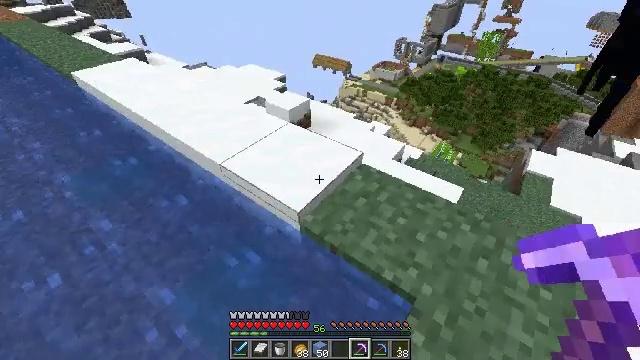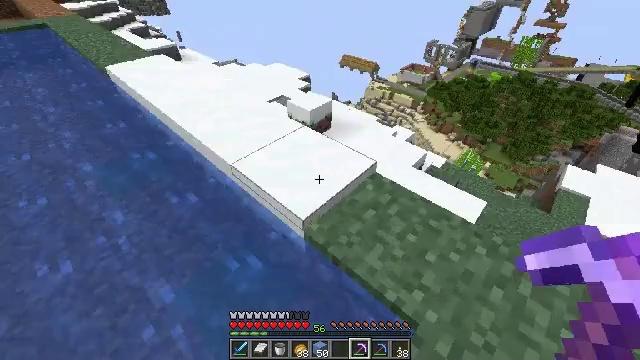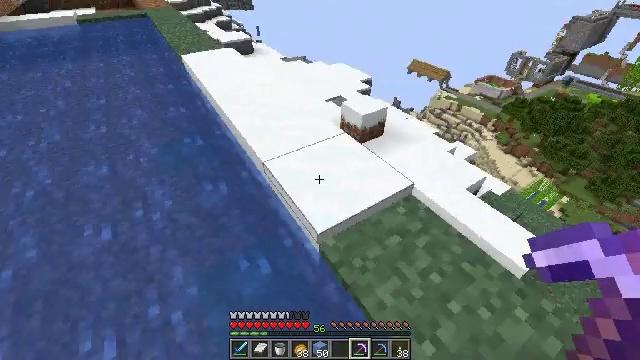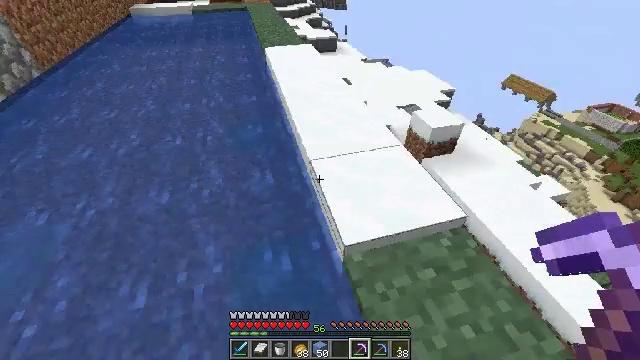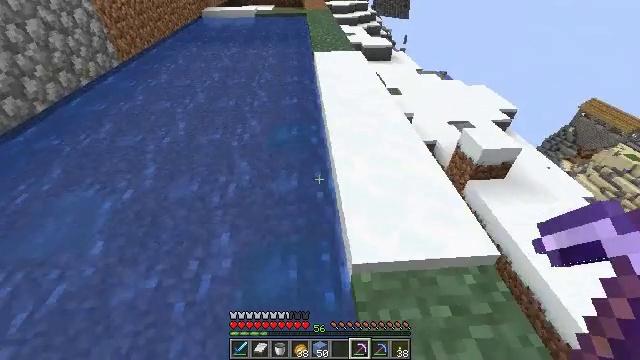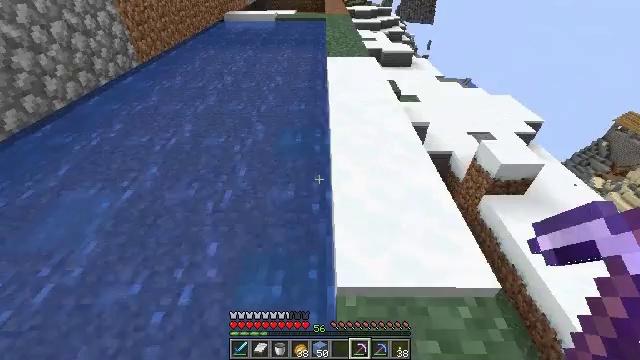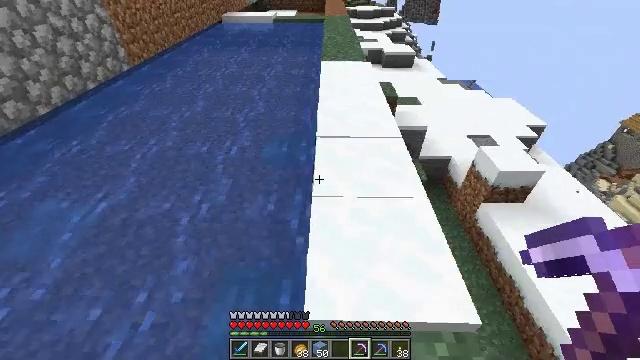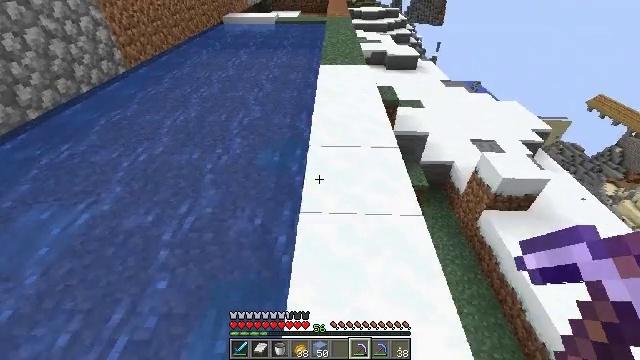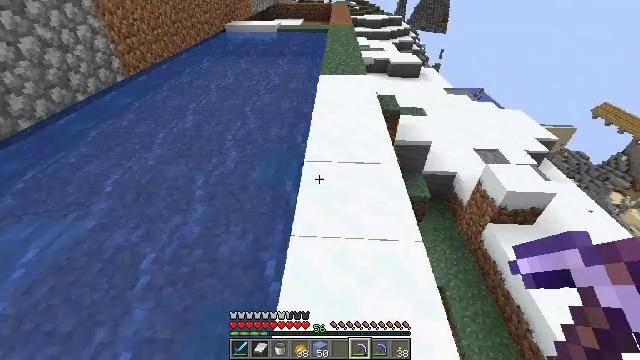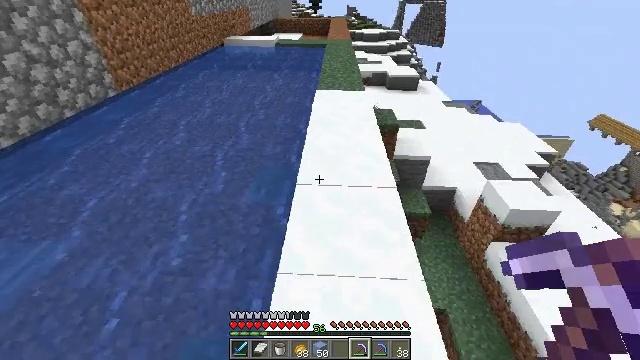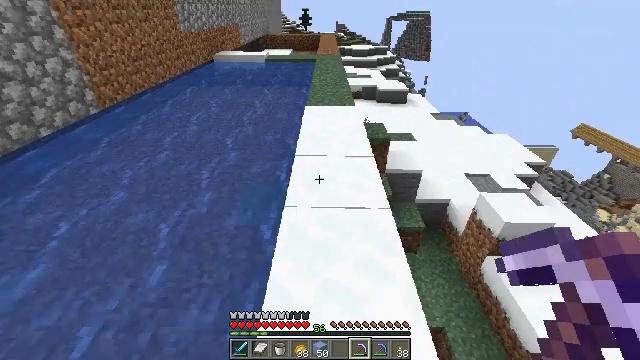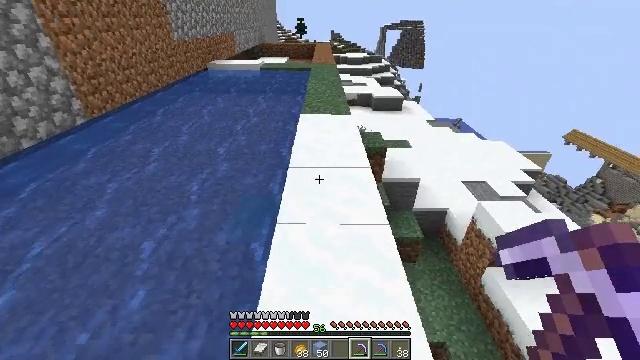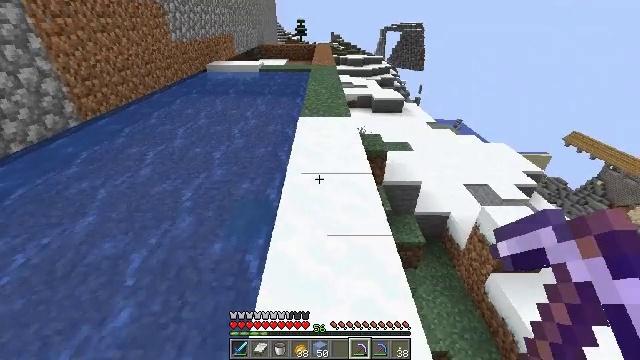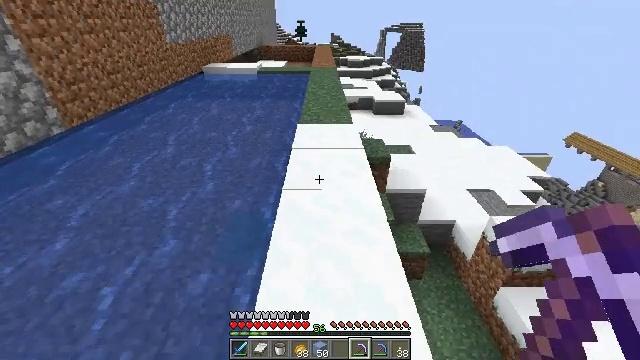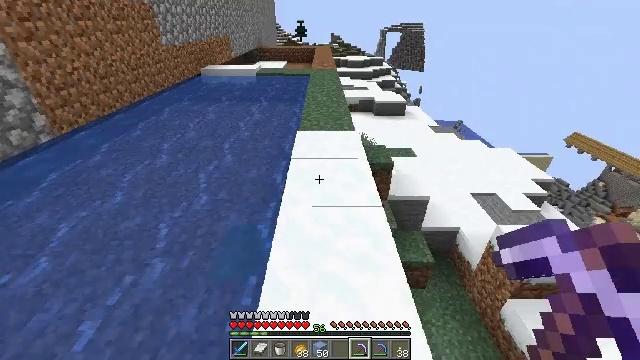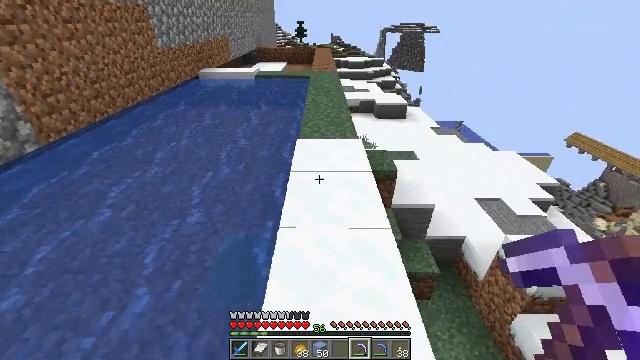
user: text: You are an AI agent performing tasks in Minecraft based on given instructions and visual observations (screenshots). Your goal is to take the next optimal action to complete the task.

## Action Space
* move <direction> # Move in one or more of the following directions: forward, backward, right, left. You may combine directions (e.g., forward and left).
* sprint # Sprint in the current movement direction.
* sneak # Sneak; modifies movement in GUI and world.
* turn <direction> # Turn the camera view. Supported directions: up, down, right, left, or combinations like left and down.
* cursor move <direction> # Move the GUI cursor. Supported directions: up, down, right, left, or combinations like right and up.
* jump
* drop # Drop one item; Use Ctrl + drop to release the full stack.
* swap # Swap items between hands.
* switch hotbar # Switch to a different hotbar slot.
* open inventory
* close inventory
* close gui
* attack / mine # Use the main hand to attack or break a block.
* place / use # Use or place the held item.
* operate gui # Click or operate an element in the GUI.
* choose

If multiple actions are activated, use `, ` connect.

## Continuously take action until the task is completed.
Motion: motion action
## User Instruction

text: Gather ice for building or crafting.
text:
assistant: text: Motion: move forward and move right, turn left
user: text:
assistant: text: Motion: move forward and move right, turn left
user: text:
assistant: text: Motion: move forward and move right, turn left
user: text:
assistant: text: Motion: move forward and move right, turn left and up
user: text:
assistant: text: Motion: move forward and move right, turn left
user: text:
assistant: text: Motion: move forward and move right
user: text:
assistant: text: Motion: move forward
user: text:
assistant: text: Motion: move forward, turn up
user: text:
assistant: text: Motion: move forward, turn up
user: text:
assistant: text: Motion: move forward, turn right and up
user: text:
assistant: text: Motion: move forward, turn up
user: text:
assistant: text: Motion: move forward
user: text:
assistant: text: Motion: move forward
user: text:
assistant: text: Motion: move forward
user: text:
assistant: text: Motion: move forward
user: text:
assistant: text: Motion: move forward
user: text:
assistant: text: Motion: move forward
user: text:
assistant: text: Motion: move forward
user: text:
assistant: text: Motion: move forward
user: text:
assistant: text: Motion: move forward
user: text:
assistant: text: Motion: move forward
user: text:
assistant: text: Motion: move forward
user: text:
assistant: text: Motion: move forward
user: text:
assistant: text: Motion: move forward
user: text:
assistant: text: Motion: move forward
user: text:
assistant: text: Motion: move forward
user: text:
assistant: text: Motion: move forward
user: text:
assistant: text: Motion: move forward
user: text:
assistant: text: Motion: move forward
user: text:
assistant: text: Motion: move forward